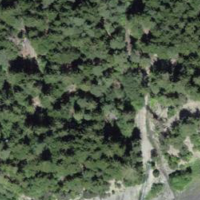
EUNIS habitat code: 43
Species observed at this site:
Erebia aethiops